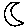
Label: moon